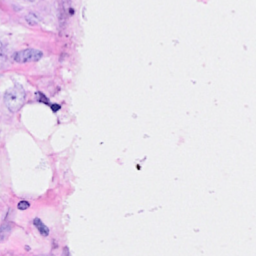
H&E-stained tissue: Breast